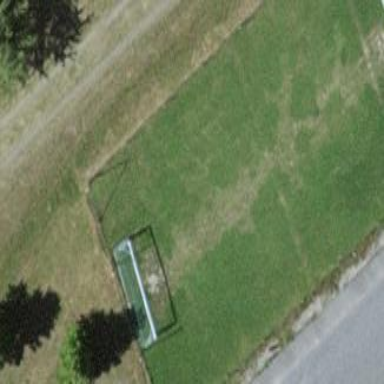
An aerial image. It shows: Grass pitch used for soccer.